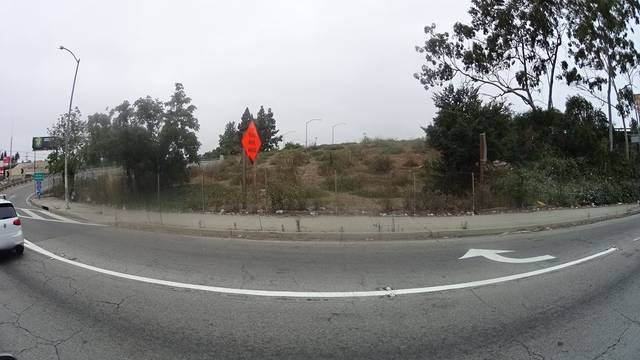
Region: United States
Coordinates: 34.034, -118.35